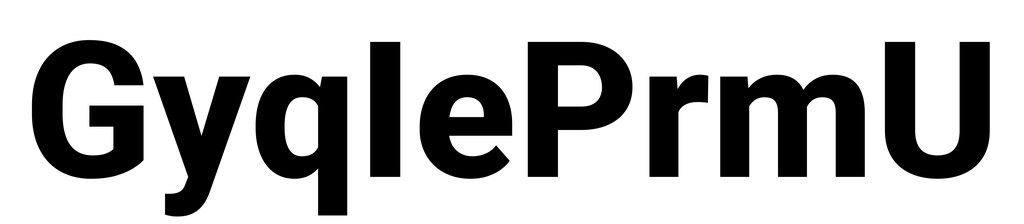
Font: Roboto_ExtraBold